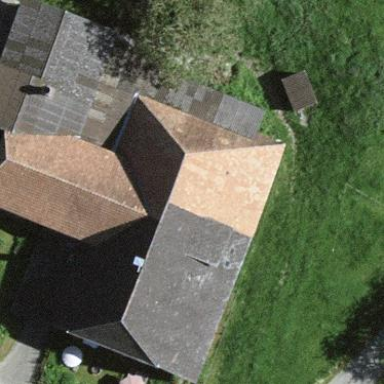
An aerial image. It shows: Farm building.